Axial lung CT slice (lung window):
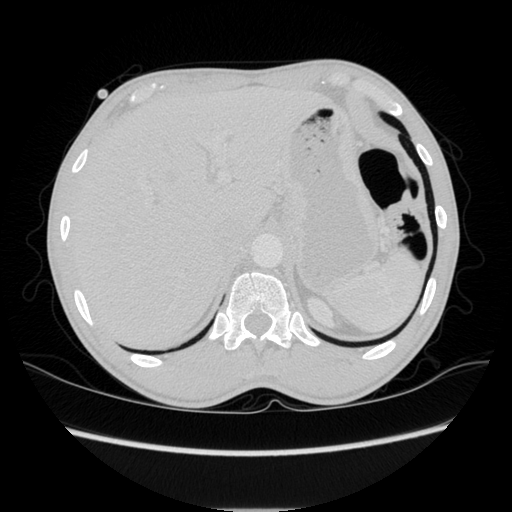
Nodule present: no